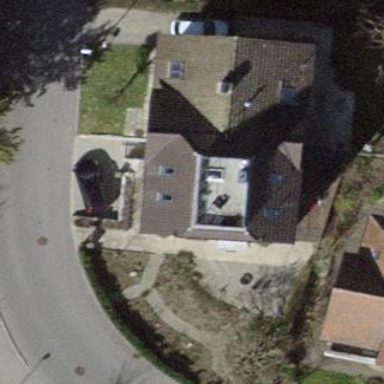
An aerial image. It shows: Semidetached house.